Question: I have a service method written as follows for a Silverlight 4 application:
'''
[OperationContract]
public List<string> GetAll()
{
GearsLtdEntities ge = new GearsLtdEntities();
var query = from a in Employees
join b in Depts
on a.DeptID equals b.DeptId
group a by b.DeptId into c
select new
{
DeptId = c.Key,
Name =
from cg in c
group cg.Name by cg.Name into g
select new
{
Name = g.Key
}
};
return query;
}
'''
and I want the data to be returned in this manner:

Now the query works fine when I run it standalone in LINQPad but when I am confused how to return the results back from the method. What should the method type be? I tried 'IEnumerable <DeptEmployee>', then I tried 'IEnumerable <string>', also tried a class 'DeptEmployee' specifically created for this, but nothing seems to work.
## Edit
I looked up projections and WCF data services as well, but couldn't find a single complete example demonstrating these, what I see are fragments and snippets and these aren't helping me get what I want. Is there a complete working example of using a master-detail query in WCF and SL with linq to entities and then returning the result from the service method?
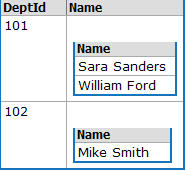
Answer: Do you have a relationship between 'Employees' and 'Depts' on your edmx / designer? (You should!)
Why not just return a collection of 'Depts', where each 'Dept' has its own collection of 'Employees'?
'''
[OperationContract]
public List<Depts> GetAll()
{
GearsLtdEntities ge = new GearsLtdEntities();
return ge.Depts.Include("Employees").ToList();
}
'''
Silverlight can easily retrieve the relevant properties from the objects.
The only reason that I wouldn't do this is if either 'Employee' or 'Dept' contained a significant chunk of data that you didn't want to send across the wire. If that's the case then create cut-down classes to represent these two objects.